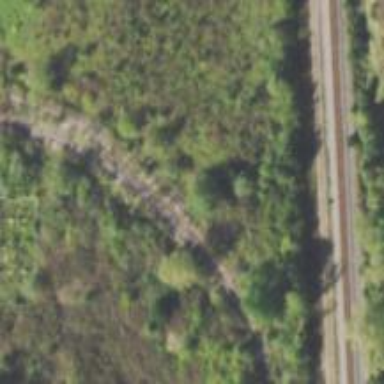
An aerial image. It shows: Disused railway spur service.